Question: I'm estimating the value of Pi using the following formula:

Using the following C++ code:
'''
double sub = 0;
int prec = 1000; //How many iterations to use in estimate.
for(int i = 1; i <= prec; i++){
double frac = 1/((3+(2*(i-1))) * pow(3, i));
sub += (i == 1) ? 1-frac : (i%2) ? -frac : frac;
}
double pi = sqrt(12)*sub;
cout << "Pi estimated with precision of " << prec << " iterations is " << pi << ".
";
'''
My problem is that even at 1000 (or 100000 for that matter) iterations, the highest precision I'm getting is '3.14159'. I've tried using 'static_cast<double>()' on each of the numbers in the calculation but still get the same result. Am I doing something wrong here, or is this the max precision this method will yield? I'm new to C++, but not to programming.
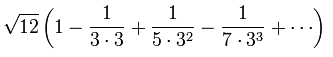
Answer: the problem is you don't print all the precisions. you need to call,
'''
std::cout << std::setprecision(10) << ...
'''